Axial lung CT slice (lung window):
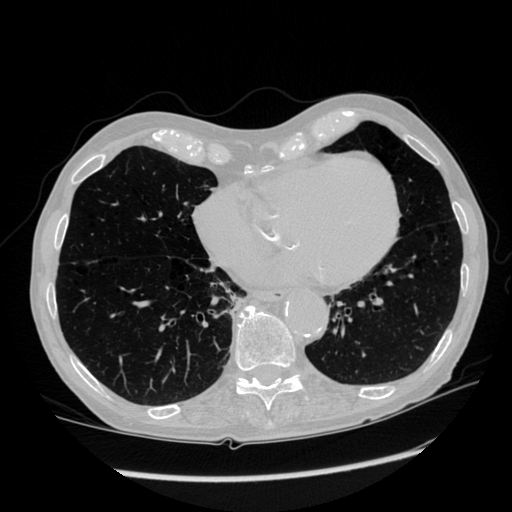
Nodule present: no